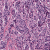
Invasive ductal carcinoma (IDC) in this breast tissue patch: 1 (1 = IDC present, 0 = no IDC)